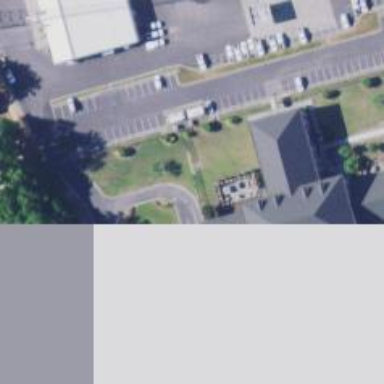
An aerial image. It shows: Building.